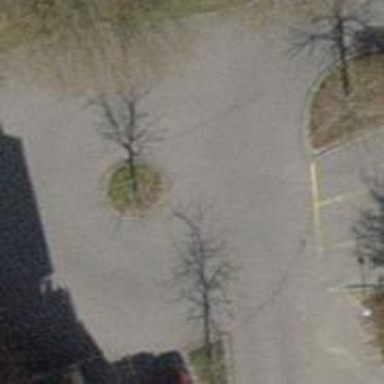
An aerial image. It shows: Turning loop on the road.